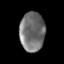
Tissue: skin
Cell type: Epithelial cells
Senescence score: 0.713
Nuclear area (px): 956
Mean DAPI intensity: 114.429